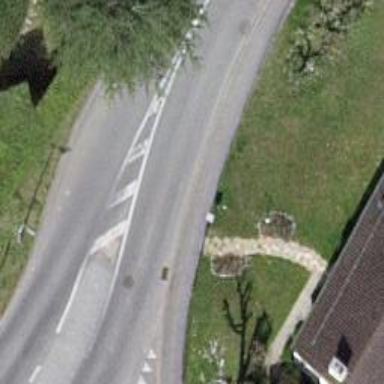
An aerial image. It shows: Chicane for traffic calming.